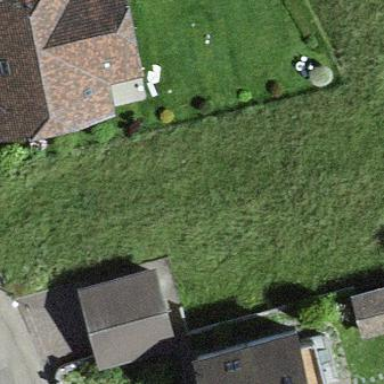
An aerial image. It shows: Simple house.